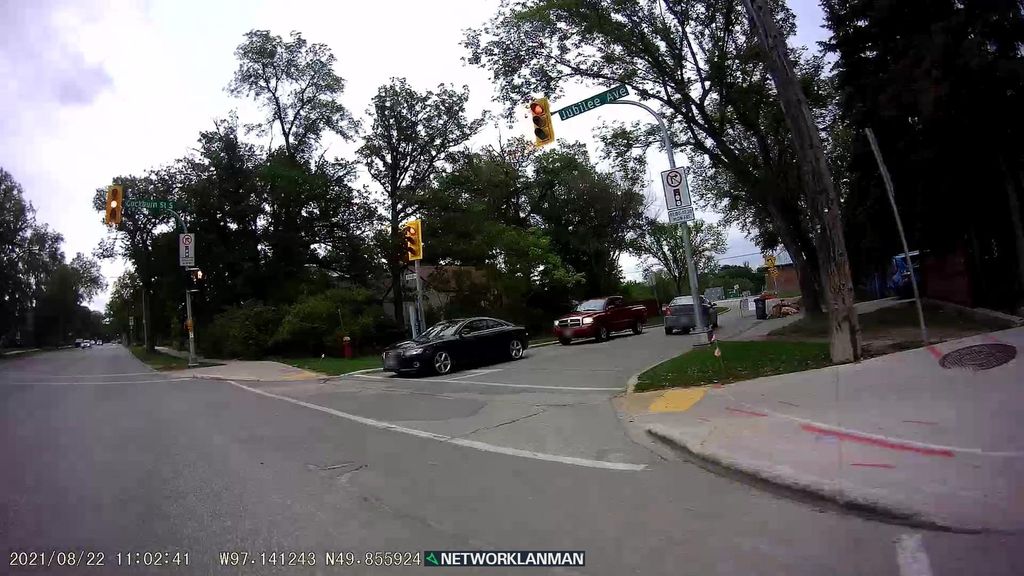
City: winnipeg